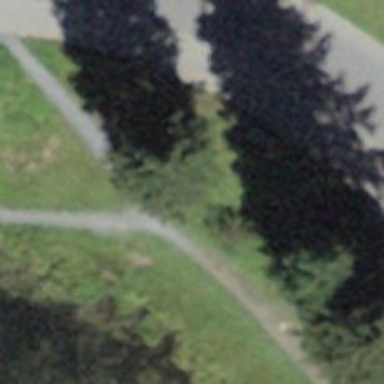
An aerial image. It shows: Bench for seating.